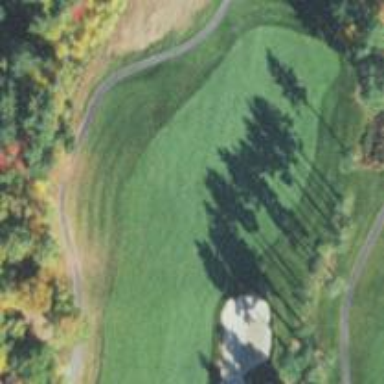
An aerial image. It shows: View of golf hole.